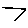
Label: star